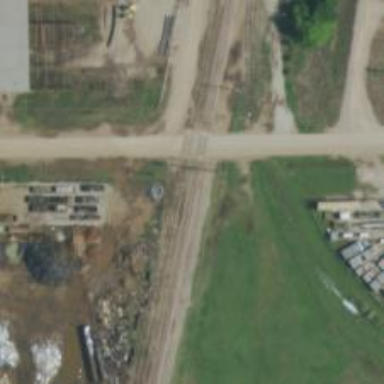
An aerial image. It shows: Railway siding with rails.